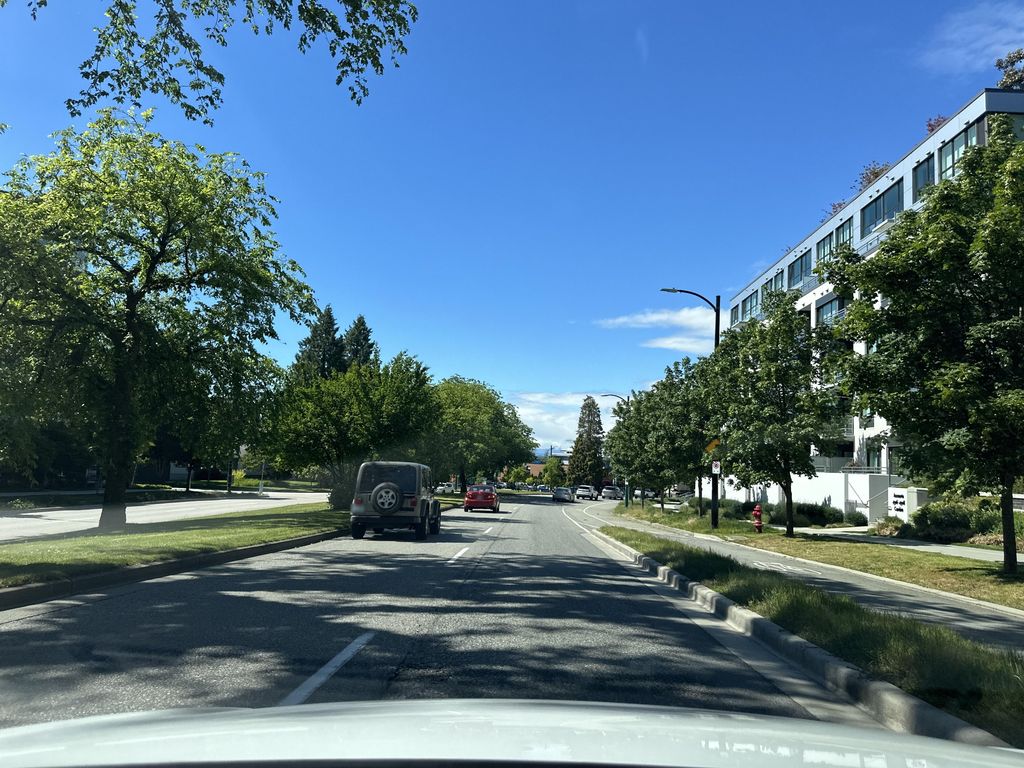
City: vancouver